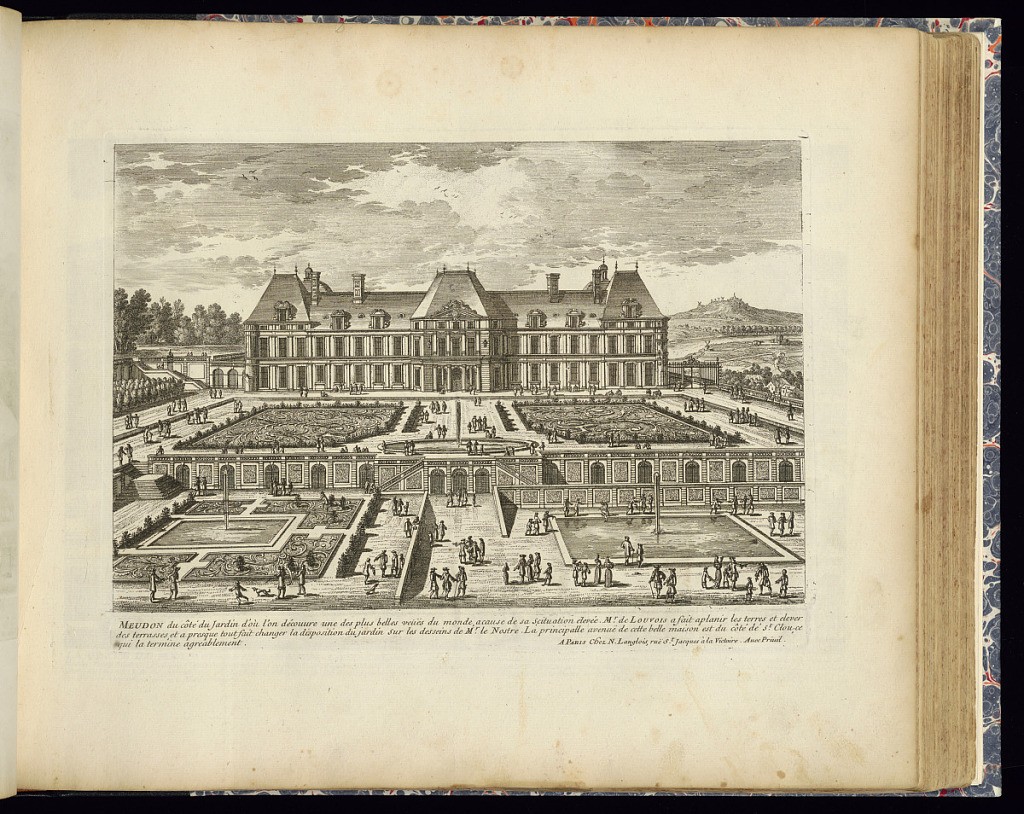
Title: MEUDON du côté du Jardin
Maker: Adam Perelle, French, 1638 – 1695
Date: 1679–1703
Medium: Etching on laid paper
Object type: Print
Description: View of the garden façade of the Chateau of Meudon with parterre on two levels with fountains and trees. Figures throughout the grounds. Buildings and landscape in the background. The title and description of the garden are lettered on a separate plate, printed directly below the image.